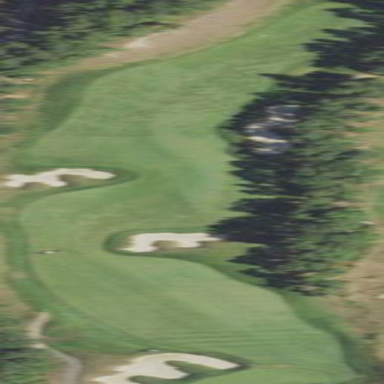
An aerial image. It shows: Grassy area designated as golf fairway.